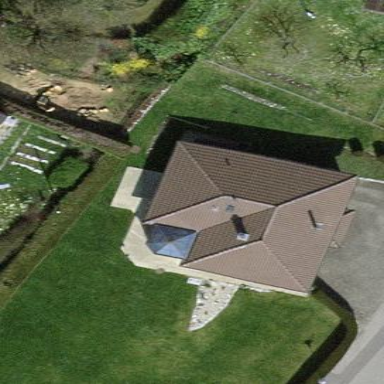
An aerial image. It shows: Detached building.